Question: I am developing a LWUIT S40 app. The guidelines specify that when a
dialog is on, the background, including status bar,
header bar, category bar, must be dimmed - 60%
black.
I think that this will happen automatically, but it doesn't.
Anybody knows a way to do that? To dim the header bar and the category bar, like this capture (which is an lcdui alert)
.
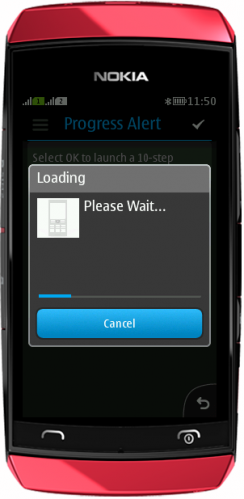
Answer: I prefer to use native Alert from nokia LCDUI. the LWUIT for Series 40 allow us to combine the LCDUI component along with LWUIT component.
For example, here's my code:
'''
Alert loading = new Alert("MIG33", "Loading user", null, null);
loading.setIndicator(new Gauge(null, false, Gauge.INDEFINITE, Gauge.CONTINUOUS_RUNNING));
javax.microedition.lcdui.Display.getDisplay(this).setCurrent(loading);
'''
Since LWUIT has its own Display class we use in the midlet. It has to be written like above. So it can be differenced with the Display from LCDUI.